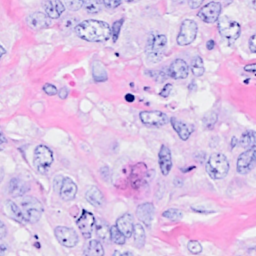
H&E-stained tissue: Breast